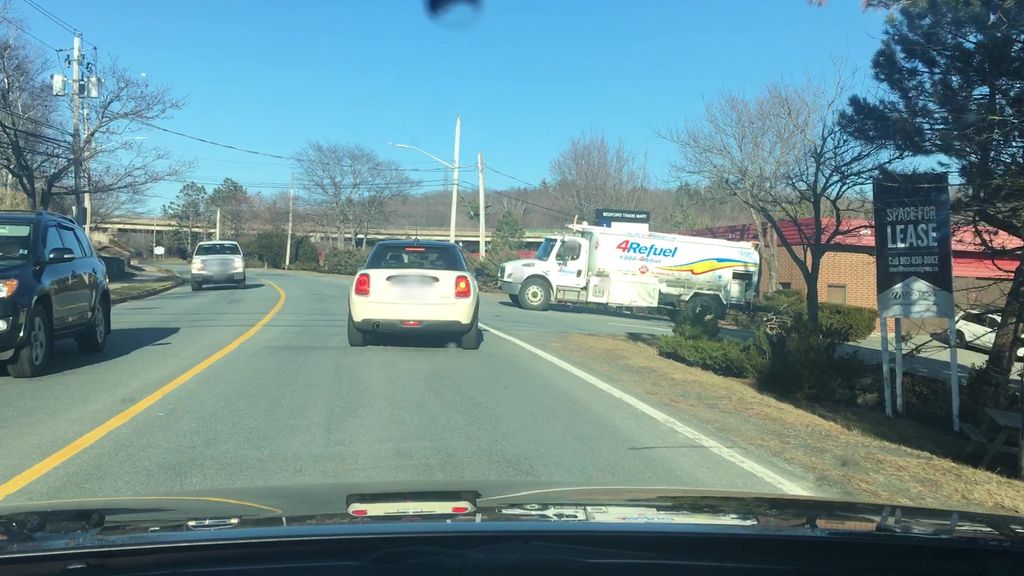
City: halifax